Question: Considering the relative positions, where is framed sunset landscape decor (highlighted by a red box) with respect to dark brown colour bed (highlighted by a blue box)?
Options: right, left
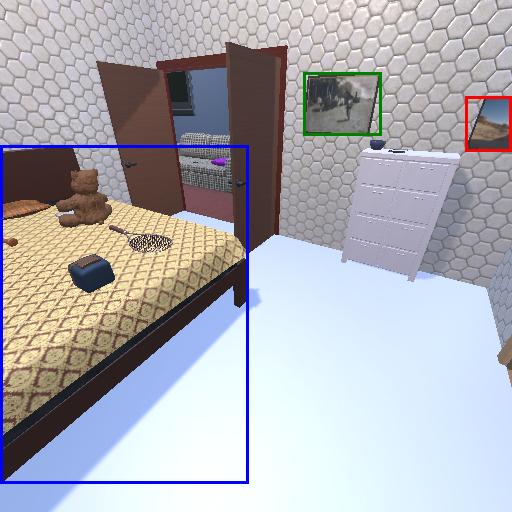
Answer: right